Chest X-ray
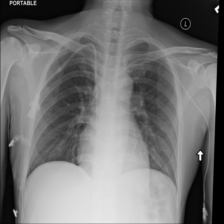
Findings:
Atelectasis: negative
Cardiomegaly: negative
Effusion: negative
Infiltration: negative
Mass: negative
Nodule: negative
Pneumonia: negative
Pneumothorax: negative
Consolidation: negative
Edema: negative
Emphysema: negative
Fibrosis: negative
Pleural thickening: negative
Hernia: negative